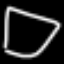
Label: square